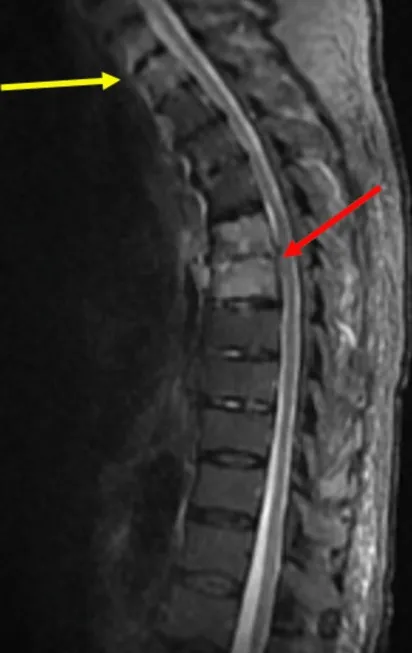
Magnetic resonance imaging of thoracic spine showing osteomyelitis/discitis at T6-T7 (red arrow) and likely osteomyelitis at T1 and T2 (yellow arrow).
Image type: radiology (mri)